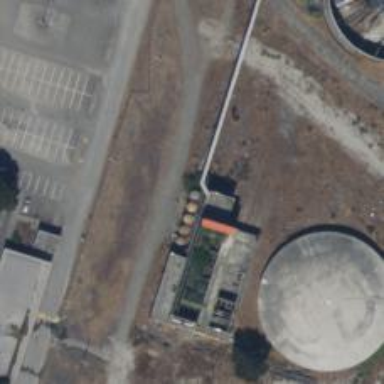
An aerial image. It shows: Ruined storage tank.